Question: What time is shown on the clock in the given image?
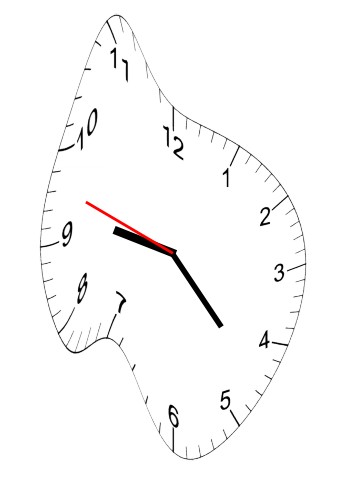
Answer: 09:22:48